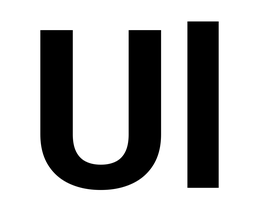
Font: Roboto_Bold